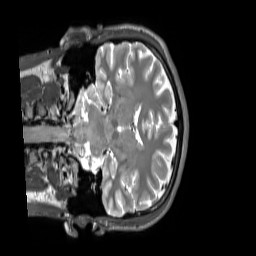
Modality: T2w
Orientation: coronal
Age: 26
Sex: male
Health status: ill
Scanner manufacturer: siemens
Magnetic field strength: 3 T
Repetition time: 2.8 s
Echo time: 0.326 s